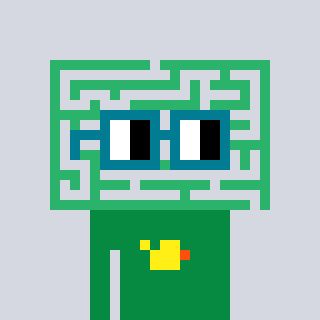
a pixel art character with square dark green glasses, a maze-shaped head and a green-colored body on a cool background